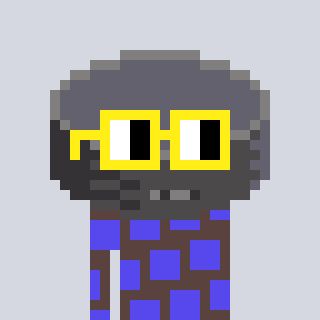
a pixel art character with square yellow glasses, a hockey puck-shaped head and a darkbrown-colored body on a cool background